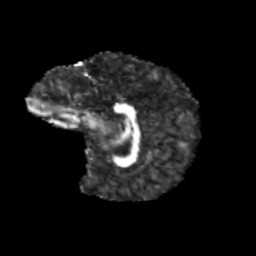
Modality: FA
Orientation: sagittal
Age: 11
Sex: female
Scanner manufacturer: siemens
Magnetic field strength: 3 T
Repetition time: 3.8 s
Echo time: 0.07 s